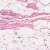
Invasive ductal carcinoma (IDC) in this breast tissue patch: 0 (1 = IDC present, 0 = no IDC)